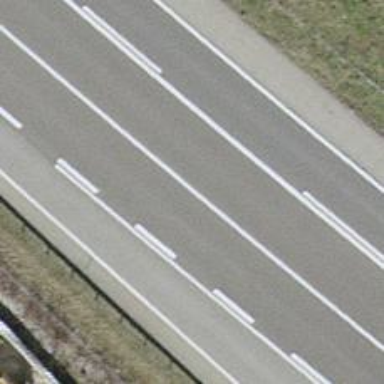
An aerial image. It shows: Motorway trunk link.